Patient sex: F
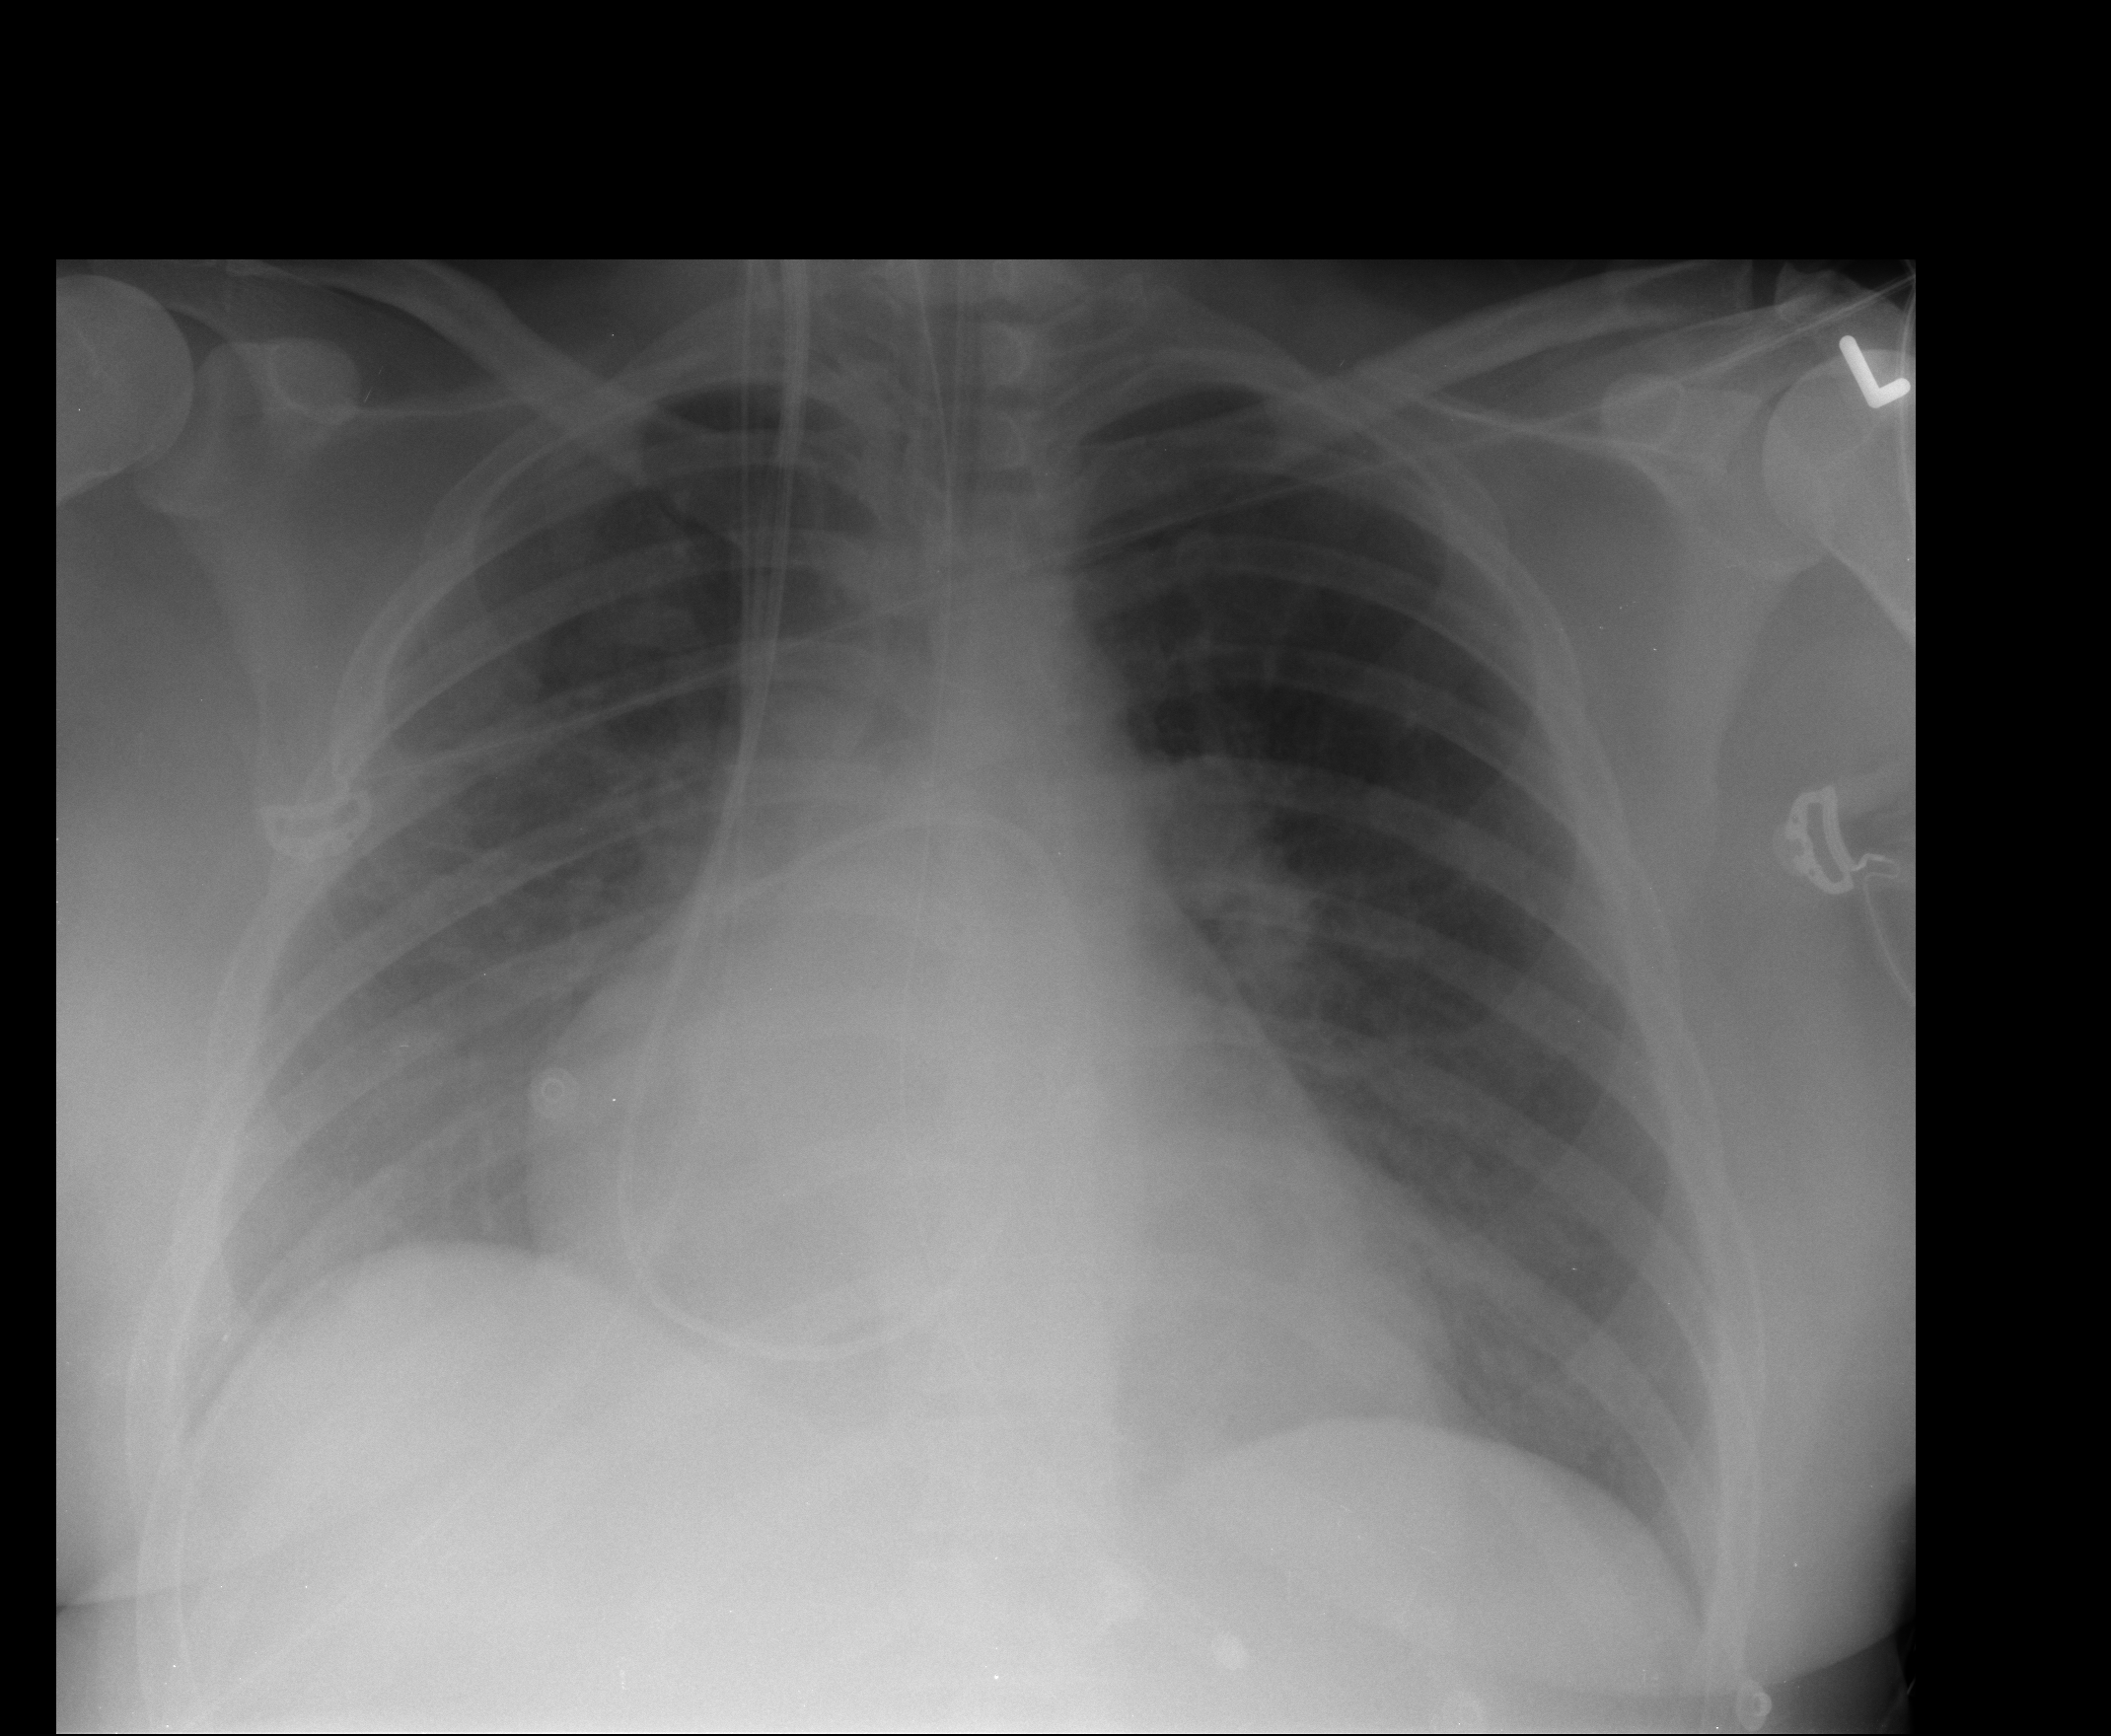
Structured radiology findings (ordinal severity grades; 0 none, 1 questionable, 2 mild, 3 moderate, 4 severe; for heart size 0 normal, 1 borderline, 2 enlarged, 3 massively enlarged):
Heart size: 2
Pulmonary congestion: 2
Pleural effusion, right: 2
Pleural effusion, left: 0
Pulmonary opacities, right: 2
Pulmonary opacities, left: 1
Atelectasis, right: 2
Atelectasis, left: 2